九年级 · 度量几何学
(本题3分)(2022-浙江.瑞安市集云实验学校九年级期中)在半径为5的圆内放置正方形$ABCD,E$为$AB$的中点,$EFperpAB$交圆于点$F$,直线$DC$分别交圆于点$G,H$,如图所示.若$AB=4,EF=DG=CH$,则$GH$的长为$qquad$.
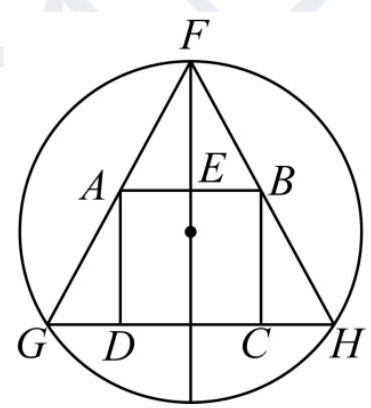
答案: $4sqrt{2}+4$
解析: 【分析】根据正方形的性质推出$triangleFEBsimtriangleBCH$,根据相似三角形的性质得出$EF=2sqrt{2}$,根据线段的和差求解即可.【详解】解:$because$四边形$ABCD$是正方形,$thereforeAB//CD,angleBCD=90^{circ}$,$thereforeangleFBE=angleH,angleBCH=180^{circ}-90^{circ}=90^{circ}$,$becauseEFperpAB$$thereforeangleFEB=90^{circ}$,$thereforeangleFEB=angleBCH$,$thereforetriangleFEBsimtriangleBCH$$thereforefrac{EF}{BC}=frac{BE}{CH}$,$becauseAB=4,E$为$AB$的中点,$thereforeBE=2$,$thereforefrac{EF}{4}=frac{2}{CH}$,$thereforeEFcdotCH=8$,$becauseEF=CH$$thereforeEF^{2}=8$,$thereforeEF=2sqrt{2}$或$EF=-2sqrt{2}$(舍去),$thereforeEF=DG=CH=2sqrt{2}$,$thereforeGH=DG+DC+CH=2sqrt{2}+4+2sqrt{2}=4sqrt{2}+4$,故答案为:$4sqrt{2}+4$。【点睛】本题考查正方形的性质,以及相似三角形的判定和性质.熟练掌握正方形的性质,判定三角形相似是解题的关键.